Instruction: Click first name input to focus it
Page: traveler
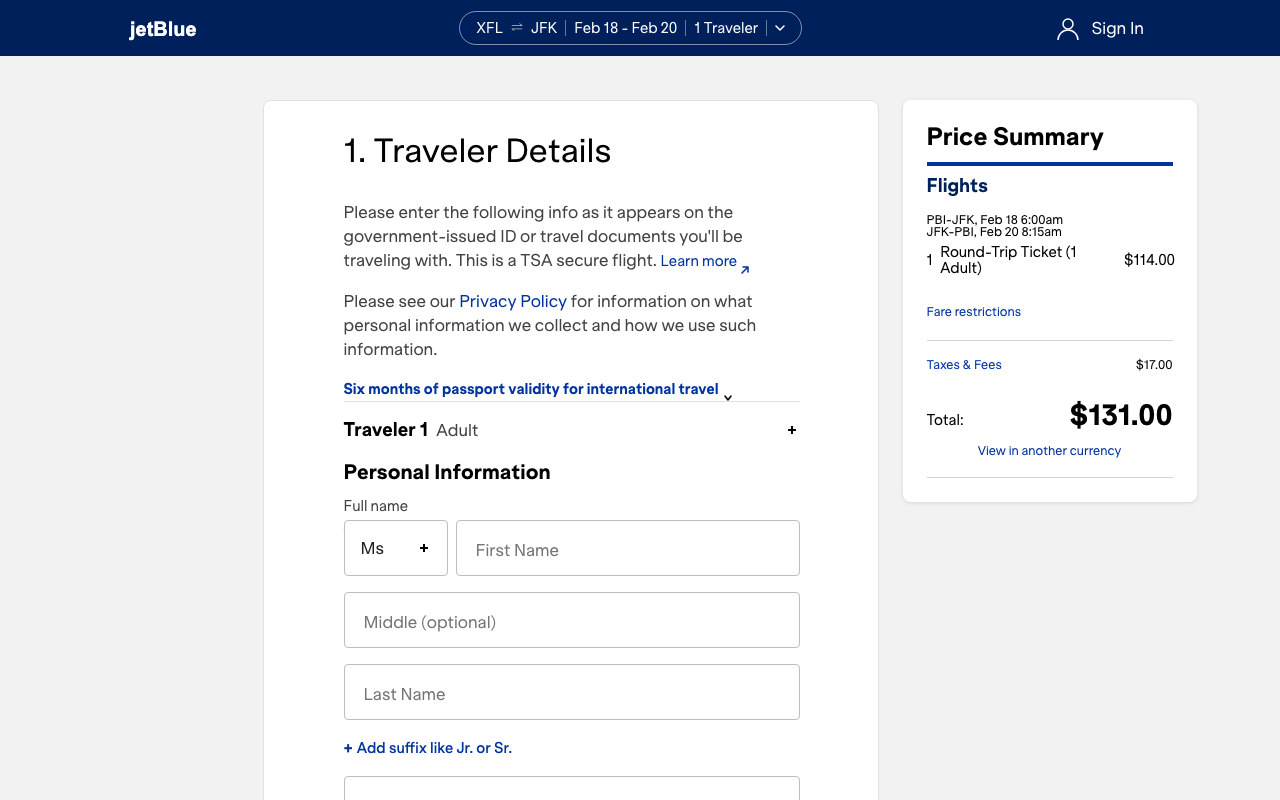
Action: click